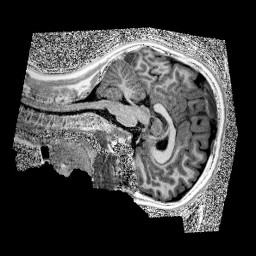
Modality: UNIT1
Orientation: sagittal
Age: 9
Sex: male
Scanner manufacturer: siemens
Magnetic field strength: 3 T
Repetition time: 4 s
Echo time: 0.00299 s